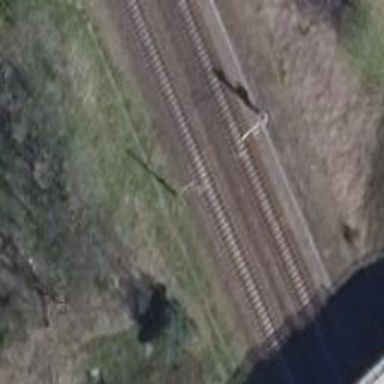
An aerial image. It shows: Milestone along the railway with catenary mast.